Question: I'm currently building a web app in C# with MVC, where I use a Bootstrap modal form for either of two uses (at seperate times, obviously). The problem is, I'm not sure how I can make the form generate with a fitting height, depending on the contents.
'''
<div class="modal" id="modal-add-application" tabindex="-1" role="dialog"
aria-labelledby="modal-add-application" aria-hidden="true">
<div class="modal-dialog">
<div class="modal-content">
<div class="modal-header">
<button type="button" class="close cancel" data-dismiss="modal">
<span aria-hidden="true">&times;</span><span class="sr-only">
Close</span></button>
<h4 class="modal-title" id="addApplicationTitle">Add application</h4>
</div>
<div class="modal-body" id="addApplicationBody">
</div>
</div>
</div>
</div>
'''
The body gets filled and the form is shown through an Ajax request, but that's not important right now.
Currently the form is shown like this:

No matter how many or which elements are in the form. There always seems to be +/- 100 pixels too short. I've tried setting a static height, but obviously that's not a 'perfect' solution, as it's either too long or risks being too short anyhow.
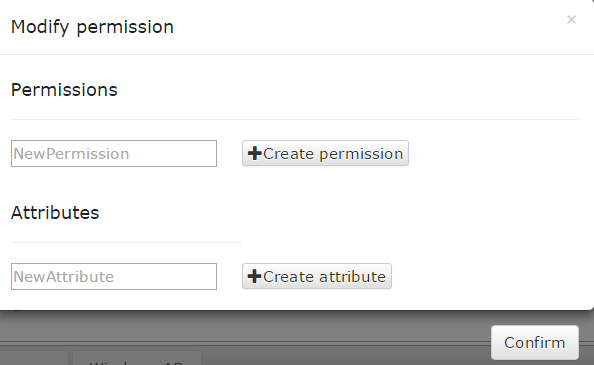
Answer: '''
.modal-body {
margin-bottom: 100px;
}
'''